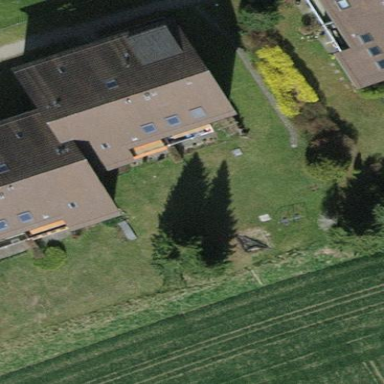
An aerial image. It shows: Building with apartments featuring tiled roof.